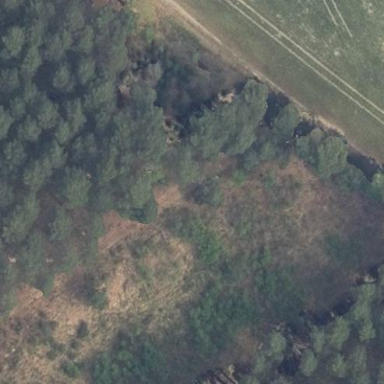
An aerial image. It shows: Landscape covered with heath.